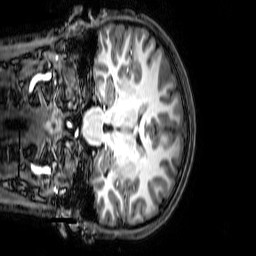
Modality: T1w
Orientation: coronal
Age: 19
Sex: male
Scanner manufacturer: philips
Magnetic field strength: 3 T
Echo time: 0.0038 s